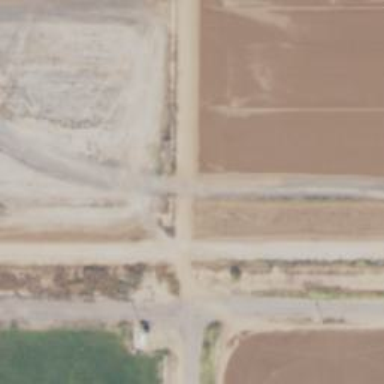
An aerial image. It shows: Tertiary road.